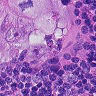
Metastatic tissue present: yes